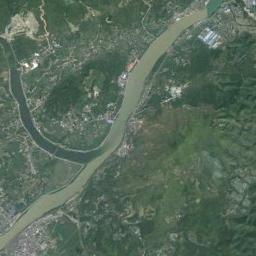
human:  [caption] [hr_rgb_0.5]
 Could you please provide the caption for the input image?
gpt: The river goes through houses and grass .

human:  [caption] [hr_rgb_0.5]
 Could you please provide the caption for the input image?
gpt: There are a lot of trees around the river .

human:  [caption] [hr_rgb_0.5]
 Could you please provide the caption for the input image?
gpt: The green river with a tributary is flanked by some residential areas .

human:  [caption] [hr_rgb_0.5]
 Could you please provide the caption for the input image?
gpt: A curved river divided into two, With light green and dark green, With bustling cities on both sides of the bank, .

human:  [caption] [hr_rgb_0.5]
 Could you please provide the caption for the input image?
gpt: There are many buildings and some green forests near the green river .